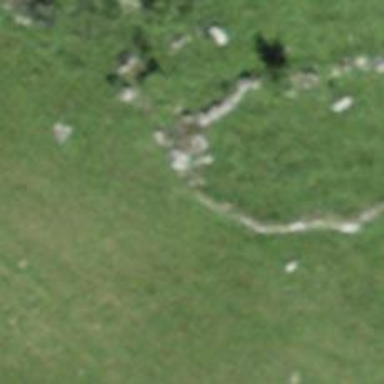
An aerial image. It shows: Wall made of dry stone.